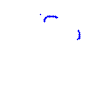
Particle: kaon